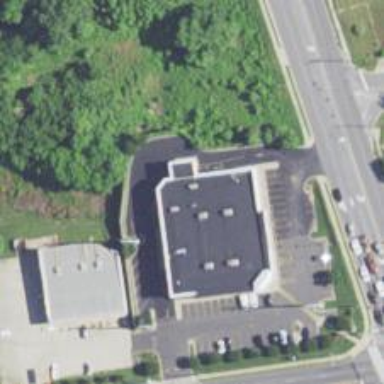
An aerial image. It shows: Pharmacy providing healthcare services.